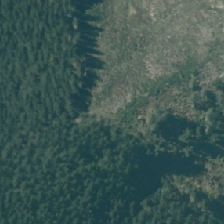
Land cover: harvested_forest